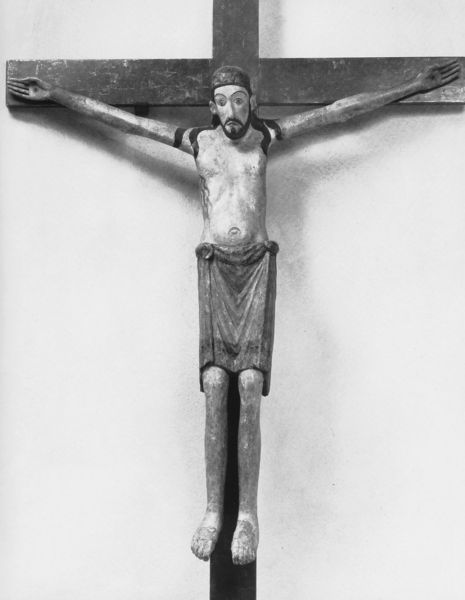
Titel: Kruzifixus
Standort: Euskirchen-Frauenberg, St. Georg (EU - D - NRW)
Schlagwörter: lendenschurz, nackt, wunde, holz, symbol, tuch, bart, arme, haare, frontal, gotik, schultern, traurig, skulptur, beine, symmetrie, bauchnabel, nagel, nägel, foto, fotografie, hängen, lendentuch, fuss, glaube, kreuz, religion, barfuß, hängend, gotisch, christus, jesus, kreuzigung, stigmata, romanik, kruzifix, verletzung, christentum, dornenkrone, dornenkranz, inri, christis, jeus, christurs, viernagel